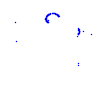
Particle: proton